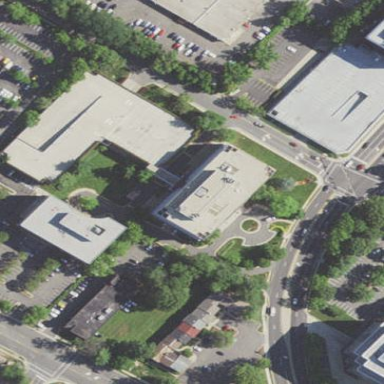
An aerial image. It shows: Office building.